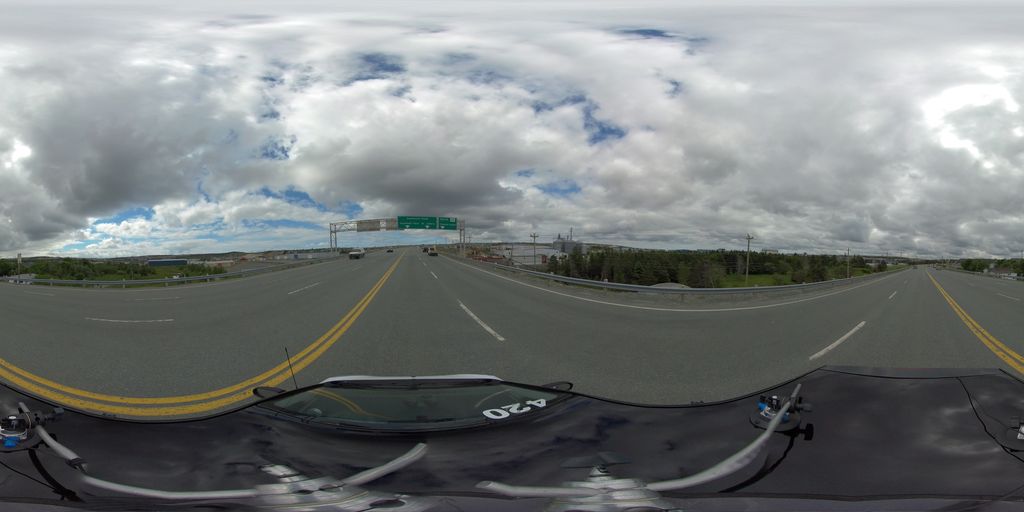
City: st_johns